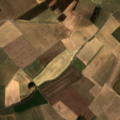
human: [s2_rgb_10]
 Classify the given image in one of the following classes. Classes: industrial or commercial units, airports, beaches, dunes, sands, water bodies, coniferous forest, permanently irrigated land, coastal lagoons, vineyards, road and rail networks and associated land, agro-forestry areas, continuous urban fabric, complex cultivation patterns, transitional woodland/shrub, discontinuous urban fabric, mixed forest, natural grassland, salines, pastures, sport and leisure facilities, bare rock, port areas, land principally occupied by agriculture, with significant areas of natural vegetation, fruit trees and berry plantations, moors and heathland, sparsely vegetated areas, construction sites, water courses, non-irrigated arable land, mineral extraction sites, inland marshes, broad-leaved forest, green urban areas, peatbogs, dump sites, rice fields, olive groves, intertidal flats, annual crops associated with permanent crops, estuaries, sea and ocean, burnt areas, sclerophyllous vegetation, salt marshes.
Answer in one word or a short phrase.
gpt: non-irrigated arable land